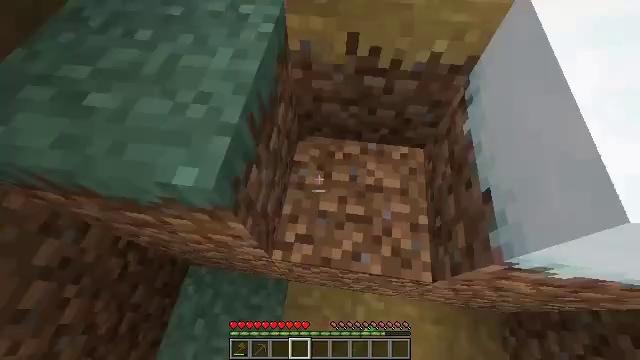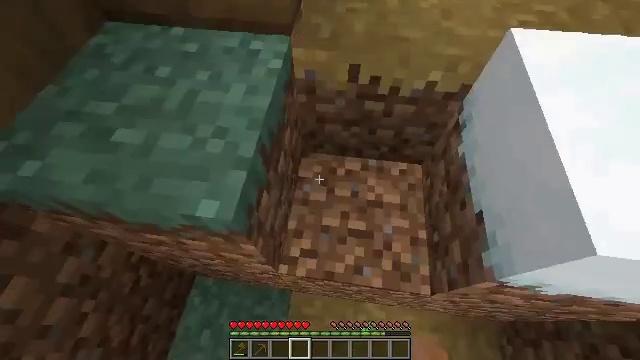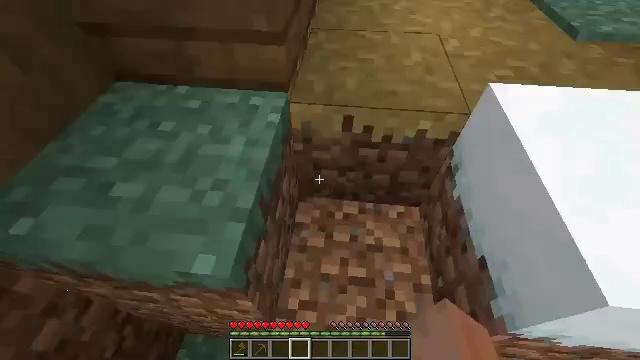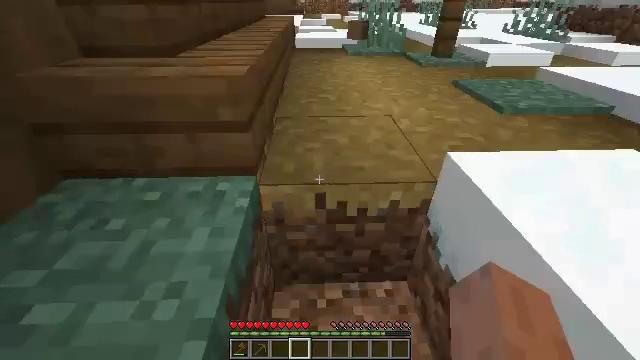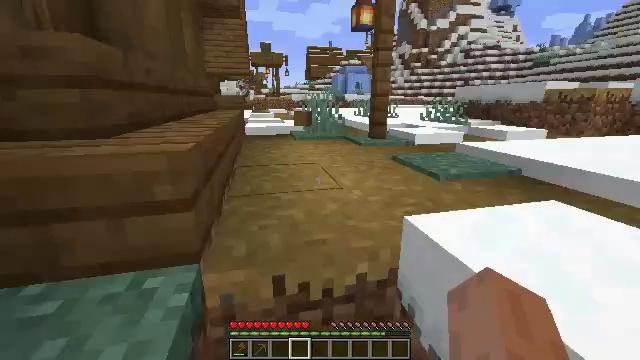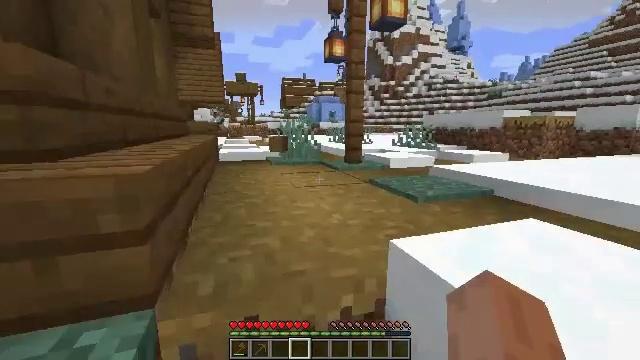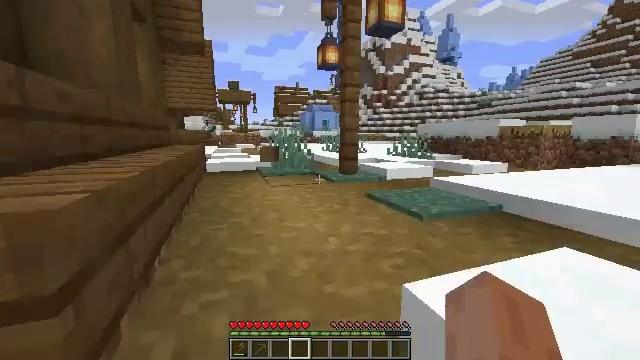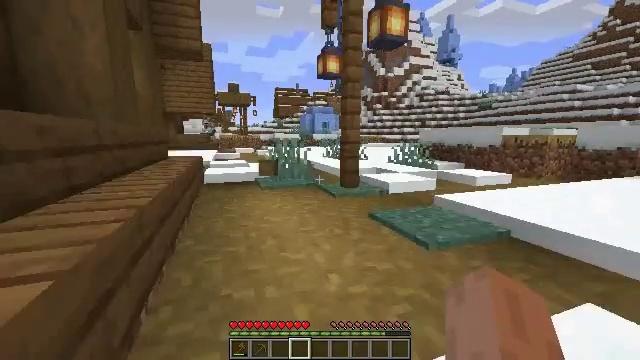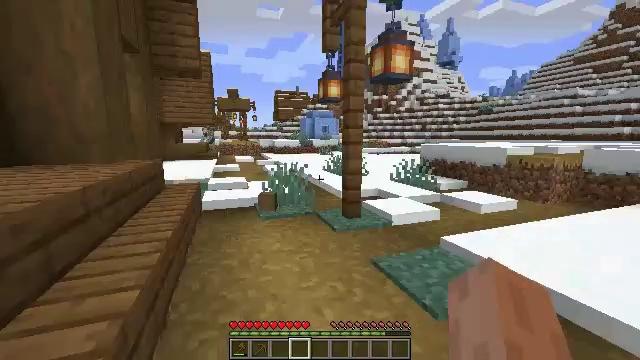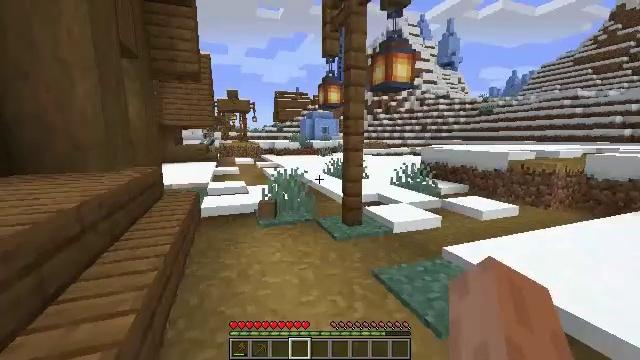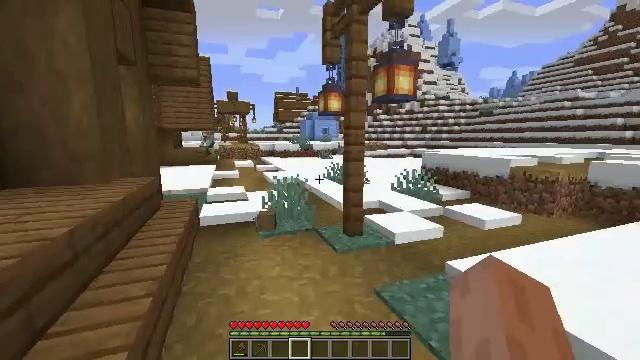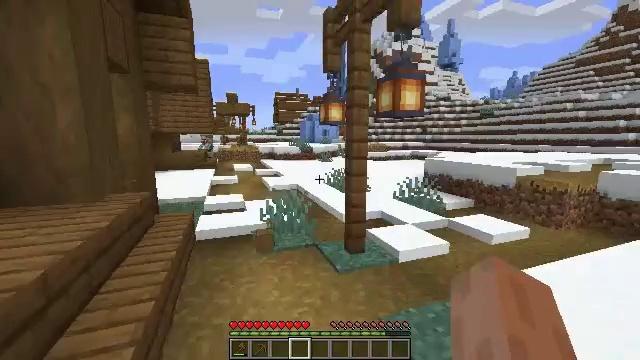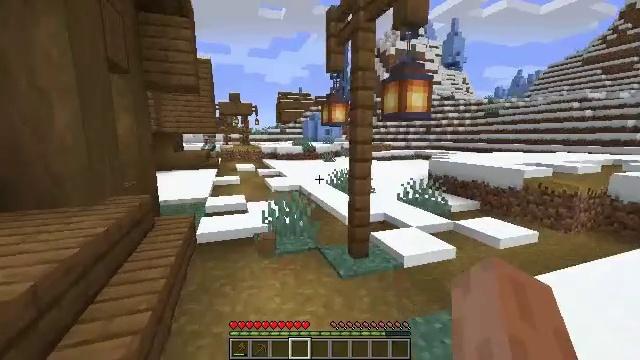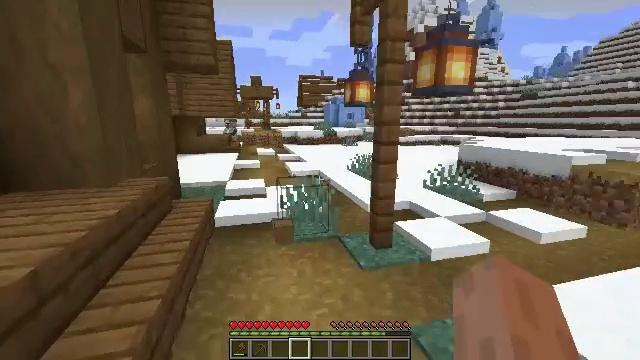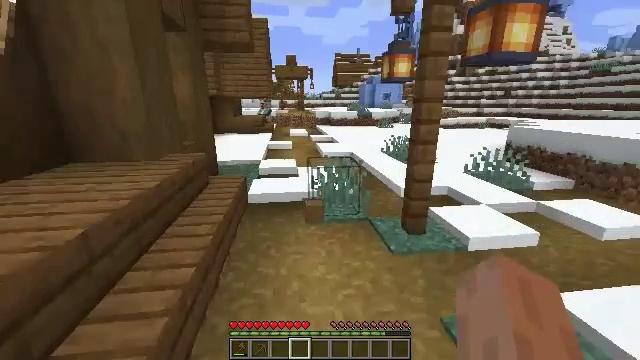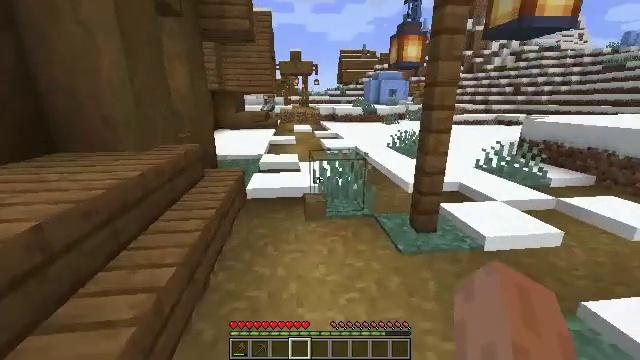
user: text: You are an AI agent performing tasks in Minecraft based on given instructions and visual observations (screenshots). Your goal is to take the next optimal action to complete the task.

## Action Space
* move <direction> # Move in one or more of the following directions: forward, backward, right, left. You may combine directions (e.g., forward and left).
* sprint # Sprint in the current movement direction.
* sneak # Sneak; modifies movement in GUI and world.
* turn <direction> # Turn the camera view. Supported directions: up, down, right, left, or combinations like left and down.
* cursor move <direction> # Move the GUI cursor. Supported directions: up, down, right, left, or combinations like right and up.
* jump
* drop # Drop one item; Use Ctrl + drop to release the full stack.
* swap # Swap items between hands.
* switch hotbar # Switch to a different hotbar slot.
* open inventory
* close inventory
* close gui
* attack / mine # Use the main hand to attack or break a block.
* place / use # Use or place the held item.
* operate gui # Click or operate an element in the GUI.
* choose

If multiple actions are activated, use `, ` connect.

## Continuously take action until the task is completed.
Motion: motion action
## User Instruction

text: Drop a stripped spruce log.
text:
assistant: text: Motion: move forward
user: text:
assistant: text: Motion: move forward, turn right and up
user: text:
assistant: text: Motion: move forward, turn right and up
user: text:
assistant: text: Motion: move forward, turn right and up
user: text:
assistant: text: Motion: move forward, turn right and up
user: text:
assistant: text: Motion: move forward, turn right and up
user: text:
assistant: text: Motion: move forward, jump
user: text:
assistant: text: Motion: move forward, jump
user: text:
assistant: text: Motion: move forward, jump
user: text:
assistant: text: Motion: move forward, jump
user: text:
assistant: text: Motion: move forward
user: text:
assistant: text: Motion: move forward
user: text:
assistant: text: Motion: move forward, turn left and down
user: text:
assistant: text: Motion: move forward, turn left and down
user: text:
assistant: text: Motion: move forward, sprint, turn left
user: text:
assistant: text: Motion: move forward, sprint
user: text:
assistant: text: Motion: move forward, sprint
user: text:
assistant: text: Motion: move forward, sprint
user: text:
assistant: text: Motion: move forward, sprint
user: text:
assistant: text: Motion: move forward, sprint
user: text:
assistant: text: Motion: move forward, sprint, jump
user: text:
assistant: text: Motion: move forward, sprint, jump
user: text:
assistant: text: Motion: move forward, sprint, jump
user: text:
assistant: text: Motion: move forward, sprint, jump
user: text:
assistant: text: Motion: move forward, sprint, jump
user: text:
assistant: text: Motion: move forward, sprint, jump
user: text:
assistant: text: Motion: move forward, sprint, jump
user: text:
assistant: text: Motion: move forward, sprint, jump
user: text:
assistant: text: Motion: move forward, sprint, jump
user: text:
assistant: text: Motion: move forward, sprint